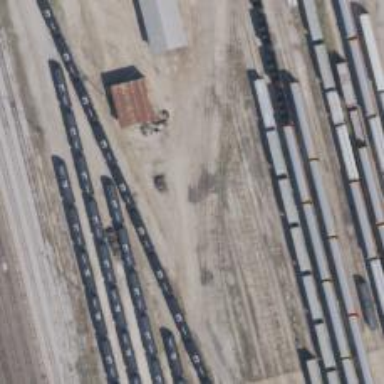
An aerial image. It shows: Railway yard in service.